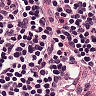
Metastatic tissue present: no